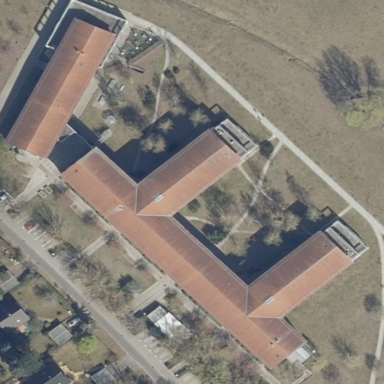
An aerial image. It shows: Dormitory building that serves as student accommodation.